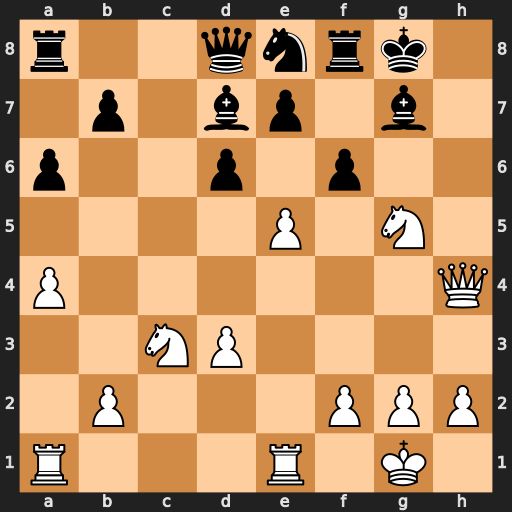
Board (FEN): r2qnrk1/1p1bp1b1/p2p1p2/4P1N1/P6Q/2NP4/1P3PPP/R3R1K1
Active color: w
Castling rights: -
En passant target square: -
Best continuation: Qh7#